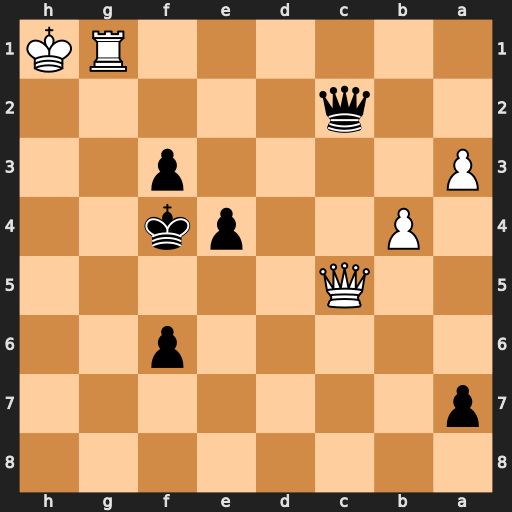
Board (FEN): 8/p7/5p2/2Q5/1P2pk2/P4p2/2q5/6RK
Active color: b
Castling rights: -
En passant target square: -
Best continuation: Qxc5 bxc5 e3 c6 e2 c7 f2